Question: I would like to put a '<div>' inside a table but the '<div>' has to cover 2 cells and 2 rows:

For example I would like to put :
'''
(WonderWidget ,2ND Quarter)
(WonderWidget ,3ND Quarter)
(MegaWidget ,2ND Quarter)
(MegaWidget ,3ND Quarter)
'''
into a '<div>' is that possible?
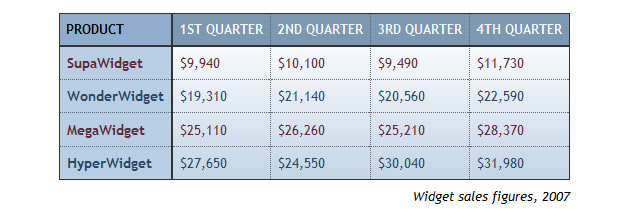
Answer: Remember! A div can stay in a table only in td. Therefore you need to make a td as "big" as two rows and two columns.
Here I made an explicit example: <URL> and is something like that :
'''
<tr>
<td>WonderWidget</td>
<td>$x</td>
<td colspan="2" rowspan="2">$x</td>
<td>$x</td>
</tr>
'''